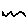
Label: zigzag